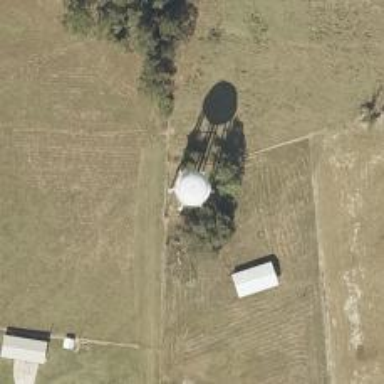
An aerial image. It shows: Water tower that is man-made.